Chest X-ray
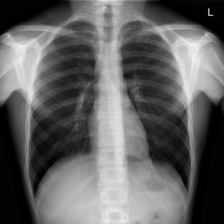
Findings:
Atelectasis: negative
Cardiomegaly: negative
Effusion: negative
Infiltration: negative
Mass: negative
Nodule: negative
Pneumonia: negative
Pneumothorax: negative
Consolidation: negative
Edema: negative
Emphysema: negative
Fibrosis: negative
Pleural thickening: negative
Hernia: negative